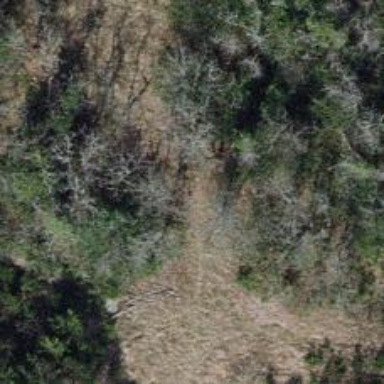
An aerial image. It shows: Ground path.